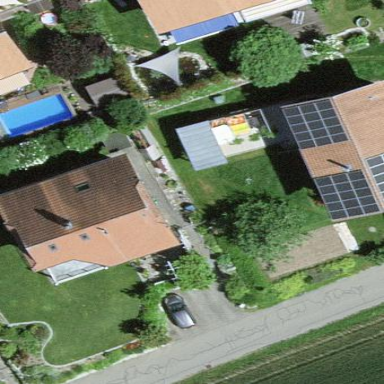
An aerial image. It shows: Residential building.